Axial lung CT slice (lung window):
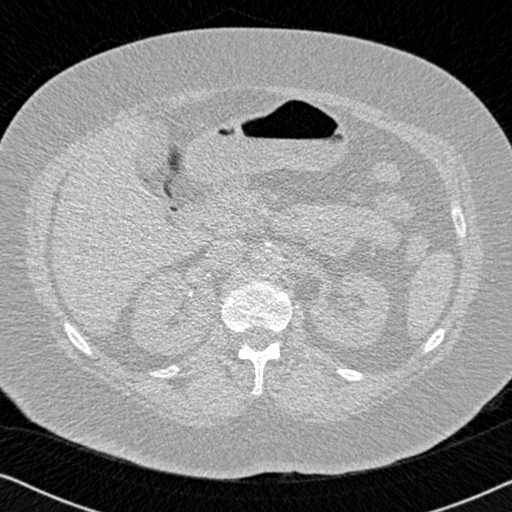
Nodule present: no